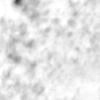
Label: no_change